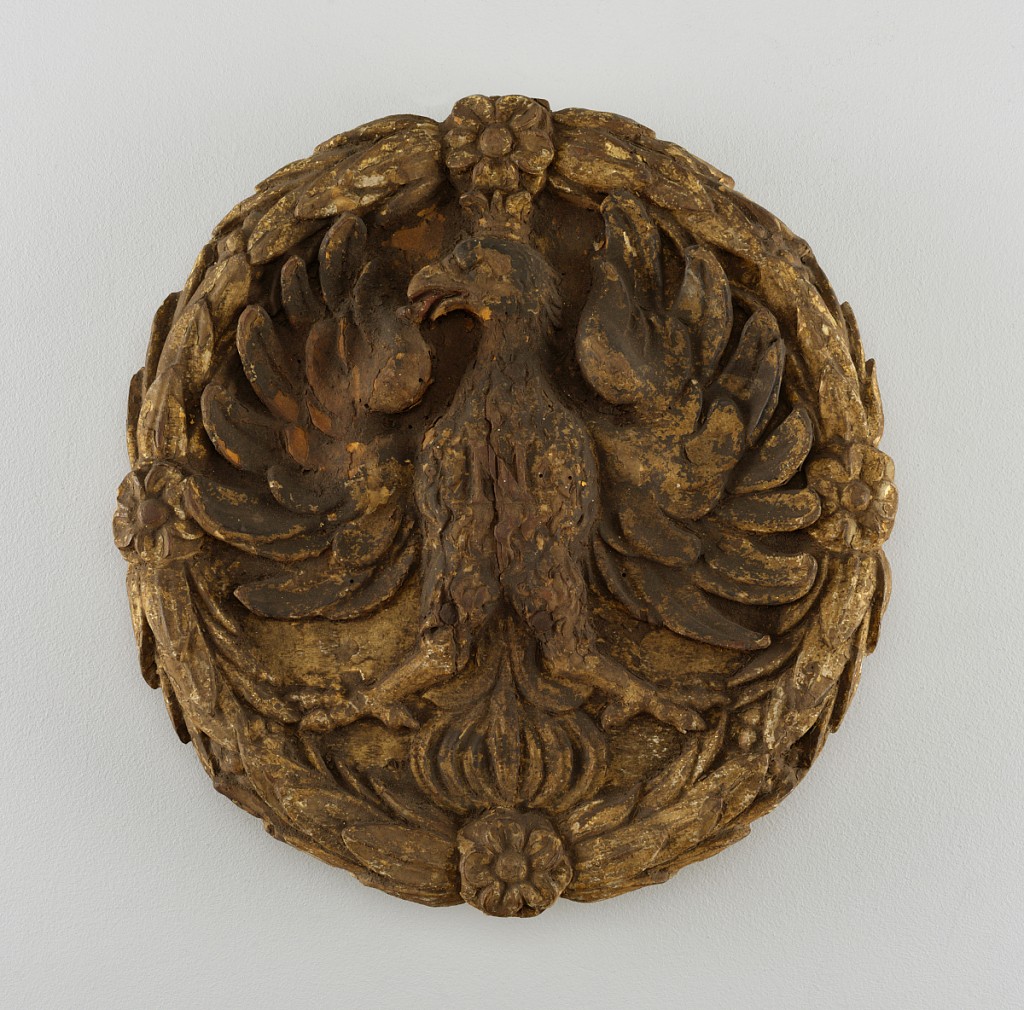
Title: Roundel
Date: late 18th century
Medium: wood, carved and gilded
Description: Oval, with laurel wreath and flowers enclosing crowned eagle, wings erect, talons spread, head in profile to the left, beak open, tongue protruding, the tail ornamentally treated.